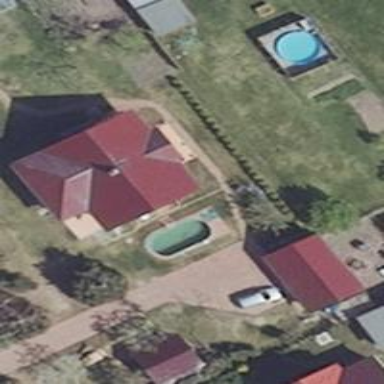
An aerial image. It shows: Swimming pool located in leisure land.